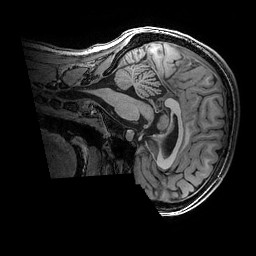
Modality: T1w
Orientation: sagittal
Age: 19
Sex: female
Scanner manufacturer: ge
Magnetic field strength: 3 T
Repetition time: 0.007 s
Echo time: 0.00342 s